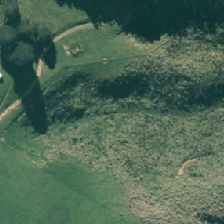
Land cover: low_producing_grassland